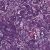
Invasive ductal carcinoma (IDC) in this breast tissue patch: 0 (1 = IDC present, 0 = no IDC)